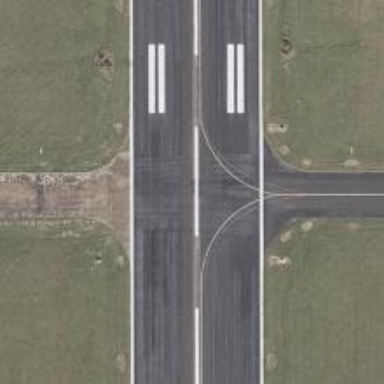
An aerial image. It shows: Image of taxiway at airport.